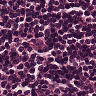
Metastatic tissue present: no